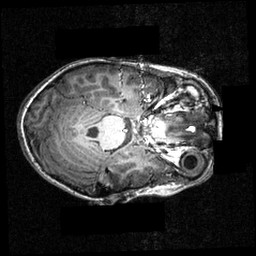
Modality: T1w
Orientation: axial
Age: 12
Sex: male
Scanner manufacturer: siemens
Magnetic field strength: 3.951 T
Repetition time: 1.5 s
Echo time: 0.00335 s